Question: I'd like to render a map such as:

with different color, not just gradients, with a map that has 0...1 value of temperature, without using ranged values, this is, if t = 0...0.2 use red*t, if t > 0.2 and t < 0.4 use orange * t, etc.
Any tip?
EDIT: example code of "ranges":
'''
else if (layerType == "temperature") {
if (value <= 0.2) {
r = Math.round(value * 200)+100;
g = Math.round(value * 200)+100;
b = Math.round(value * 250)+150;
a = 1;
} else if (value > 0.2 && value <= 1) {
r = Math.round(value * 250);
g = Math.round(value * 250);
b = Math.round(value * 200);
a = 1;
}
'''
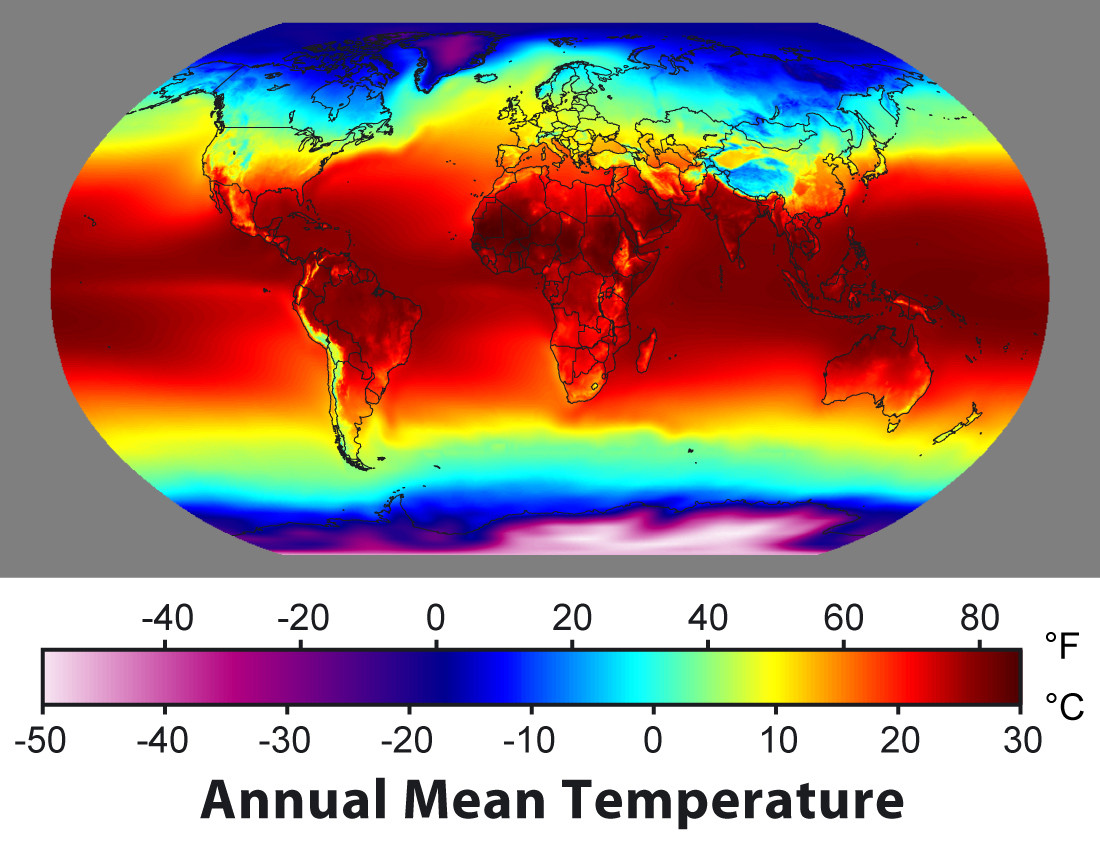
Answer: You can map temperatures to colors using smooth continuous functions with the HSB color space (hue, saturation and brightness).
Hue maps the spectrum of visible colors like this:

(<URL>
In your example image, it looks like saturation and brightness might be constant, so your function could simply translate temperature to hue:
'''
hue = f(t)
'''
Depending on your needs, f could be a linear function, logarithmic, exponential or whatever looks best.
For a discussion on how to translate HSB to the RGB color space, look for example at the answer accepted to this StackOverflow topic: <URL>
For a general discussion about hue, see for example this WikiPedia article: <URL>